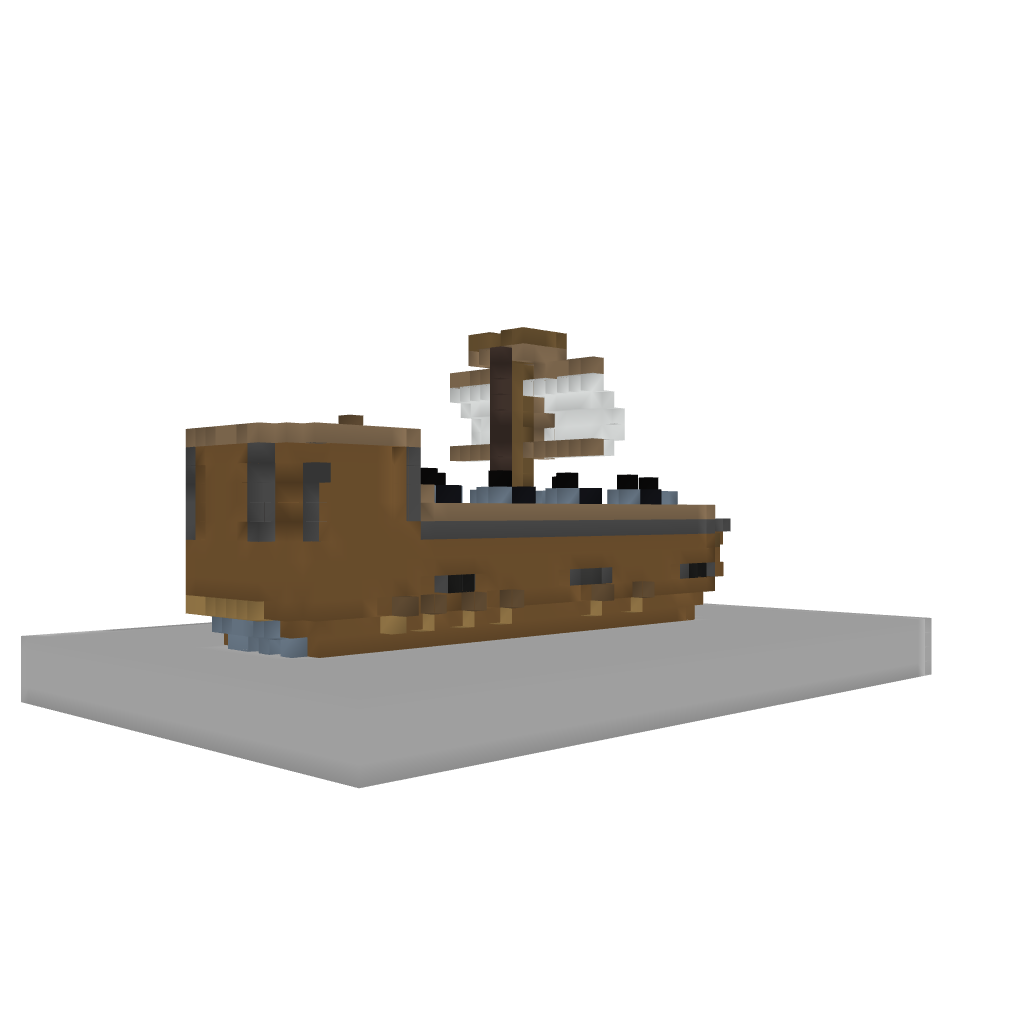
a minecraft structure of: Small Pirateship